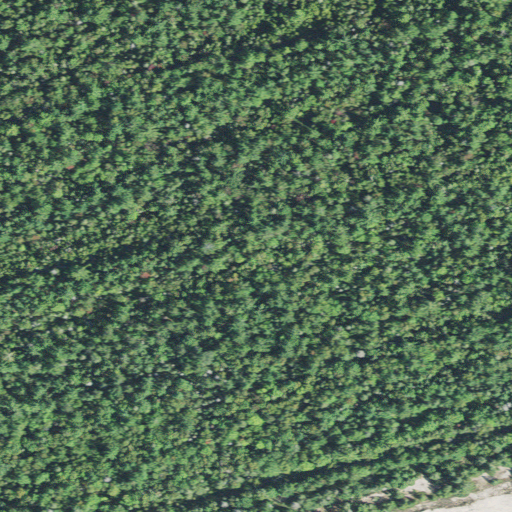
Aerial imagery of dune(s) in Michigan named Seiners Point Dune and Swale Complex (Major) containing woody wetlands, evergreen forest, and barren land